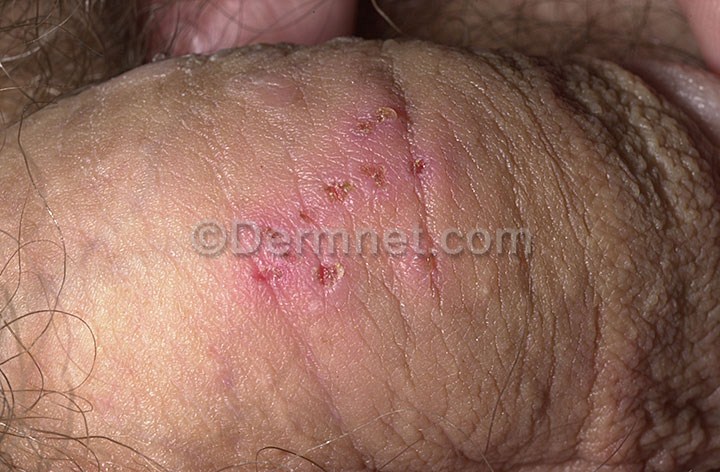
Disease: Herpes HPV and other STDs Photos